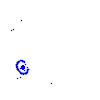
Particle: kaon